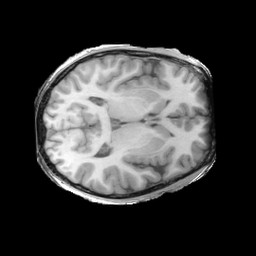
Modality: T1w
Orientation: axial
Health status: ill
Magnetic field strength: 3 T